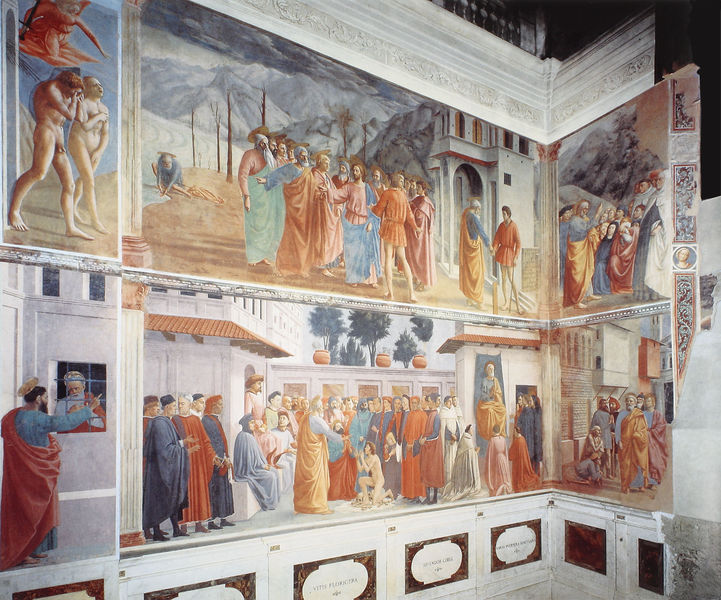
Titel: Fresken der Cappella Brancacci in S. Maria del Carmine
Künstler: Masolino da Panicale
Standort: Florenz, S. Maria del Carmine, Cappella Brancacci (EU - I - Toskana)
Schlagwörter: männer, gebäude, kirche, engel, italien, wandmalerei, adam, eva, gefängnis, jesus, heiliger, heilige, jünger, vertreibung, szenen